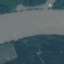
Land use / land cover: River